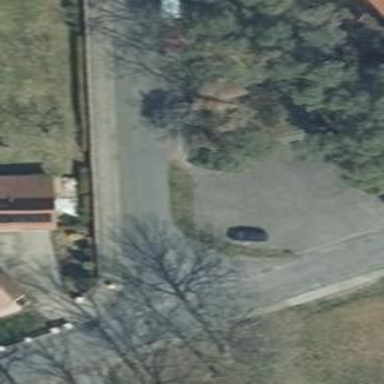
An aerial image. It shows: Parking area.